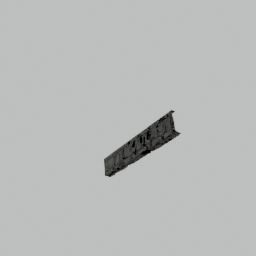
Label: architecture